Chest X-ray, AP view. Patient: 50 years old, sex M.
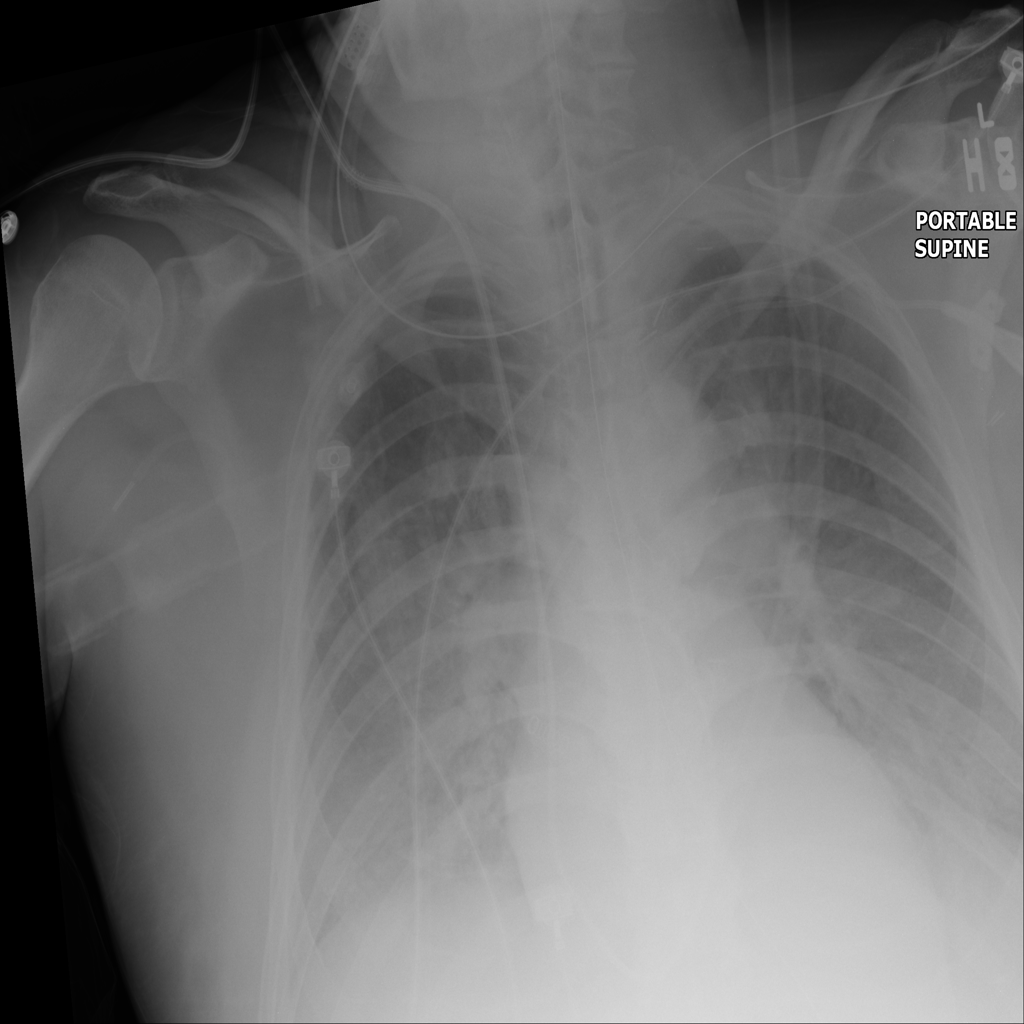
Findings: No Finding